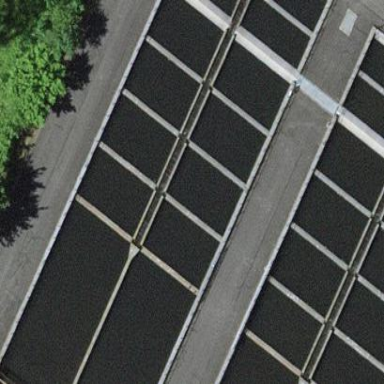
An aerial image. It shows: Body of wastewater.